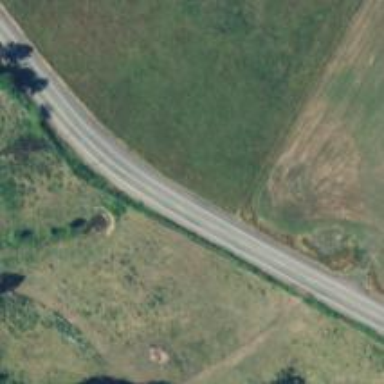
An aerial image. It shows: Secondary road.